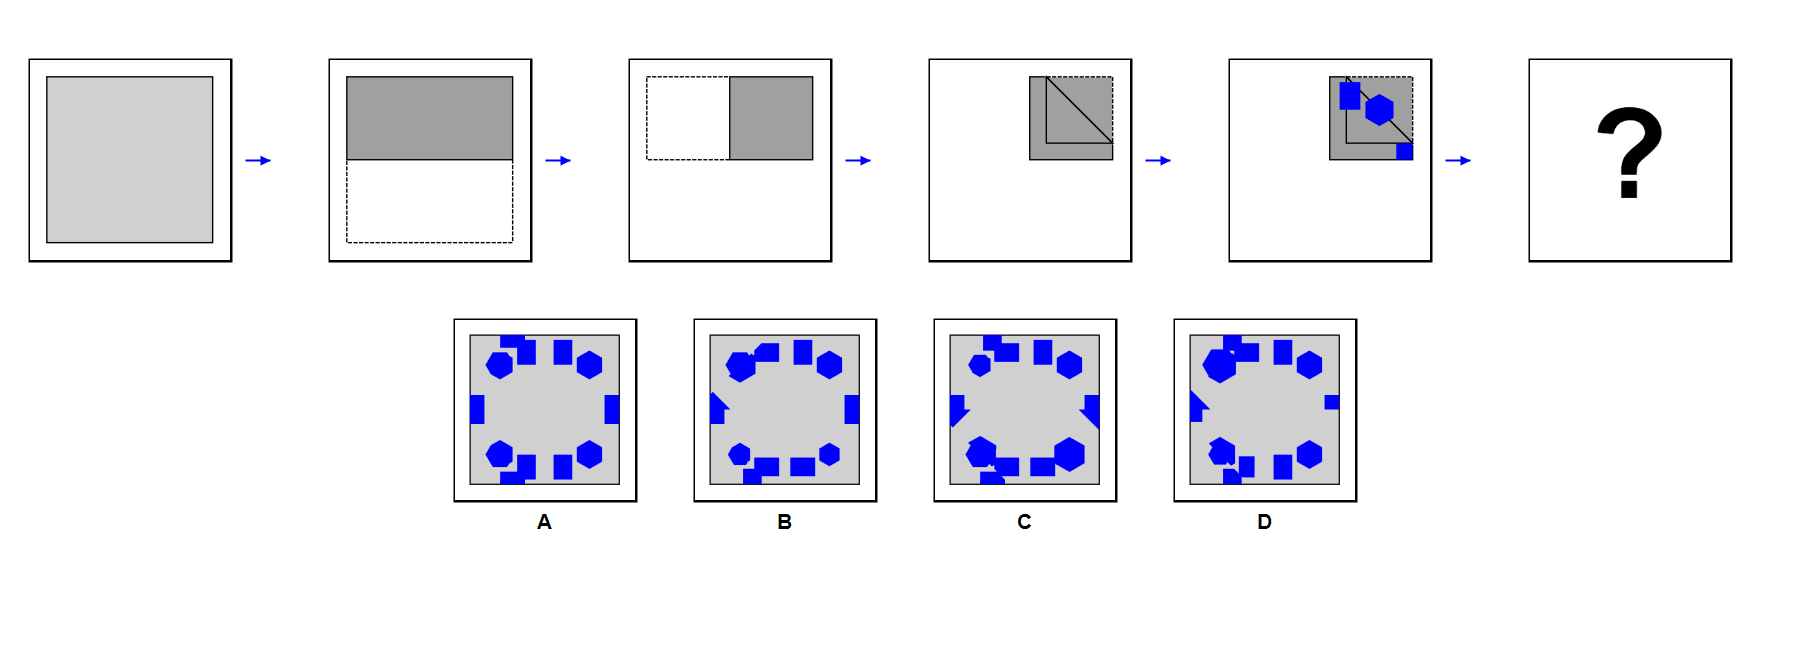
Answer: A